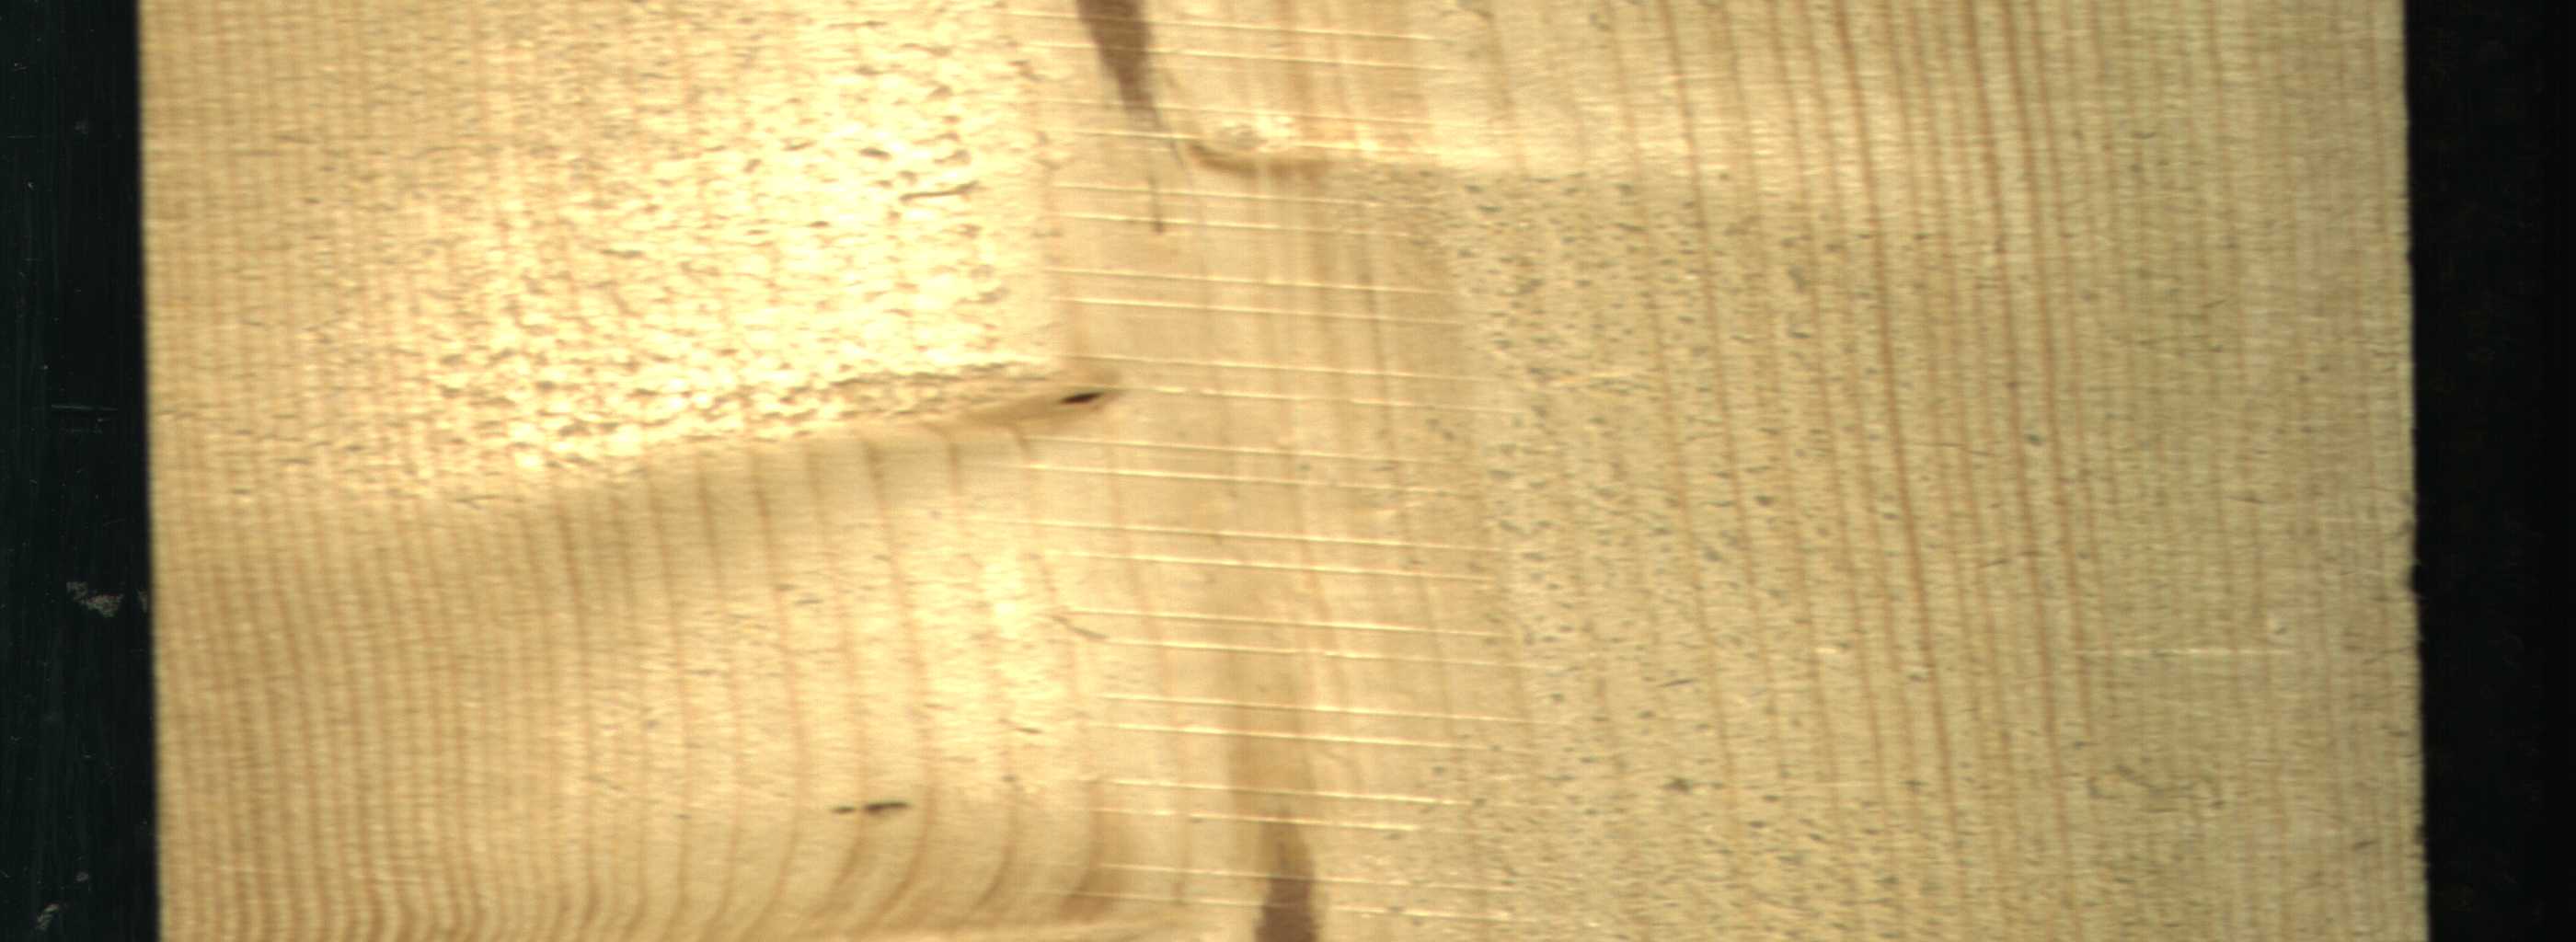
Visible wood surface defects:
Marrow
Marrow
Dead_Knot